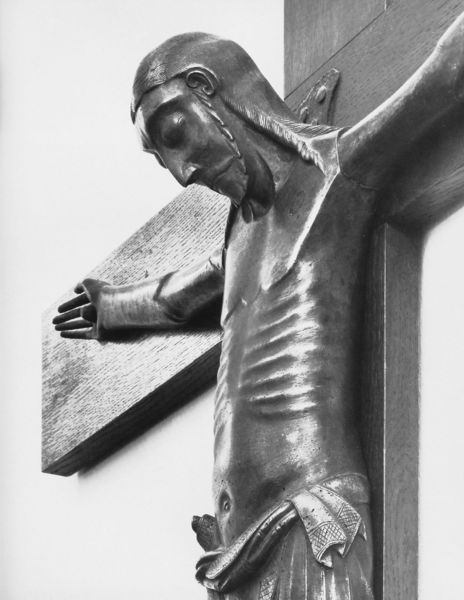
Titel: Kruzifixus aus Helmstedt
Standort: Essen, Werden, St. Ludgerus (EU - D - NRW)
Schlagwörter: hand, kopf, lendenschurz, mann, nackt, holz, nase, ohr, blick, tuch, bart, arme, augen, stein, tot, hände, haare, realismus, skulptur, seitlich, modern, metall, gesenkt, nabel, bronze, nagel, geschlossen, geneigt, foto, kreuz, rippen, schwarzweiss, kunst, schnitzerei, real, christus, jesus, kreuzigung, stigma, christentum, sozialismus, passion, inri, 20.jahrhundert, kirchliche kunst, schnirzerei, holzkrez